Interaction volume radius: 5 \u00c5
Interaction volume height: 25 \u00c5
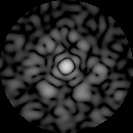
Disorder parameter: 0.7196